Brain MRI, t2w sequence, axial 2D slice.
Patient: age 44, sex F, weight 96 kg, height 1.95 m
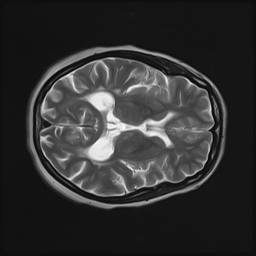